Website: bh-photo
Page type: gifting
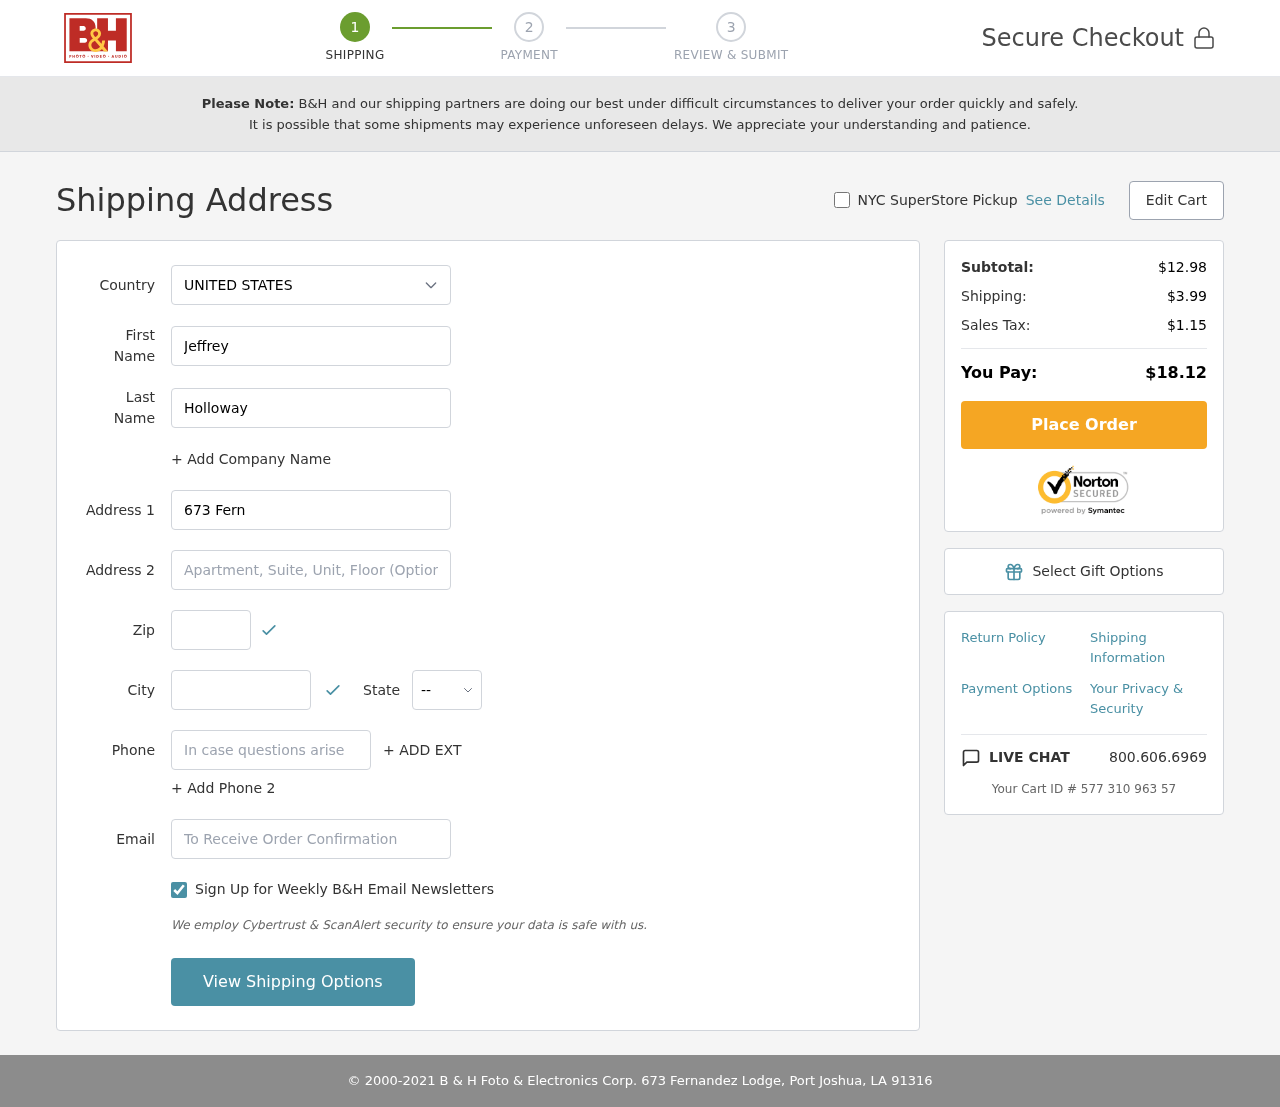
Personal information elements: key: PII_CITY
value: Port Joshua
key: PII_COUNTRY
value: United States
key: PII_EMAIL
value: jeffreyholloway@gmail.com
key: PII_FIRSTNAME
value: Jeffrey
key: PII_LASTNAME
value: Holloway
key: PII_PHONE
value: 4796687320
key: PII_POSTCODE
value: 91316
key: PII_STATE_ABBR
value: LA
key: PII_STREET
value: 673 Fernandez Lodge
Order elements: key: ORDER_SUBTOTAL
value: $12.98
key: ORDER_SHIPPING_COST
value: $3.99
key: ORDER_TAX
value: $1.15
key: ORDER_TOTAL
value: $18.12
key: ORDER_ID
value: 577 310 963 57